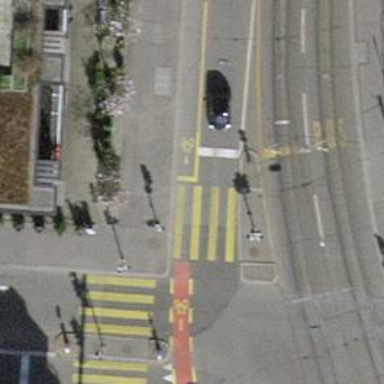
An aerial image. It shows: Road with traffic signals and zebra crossing marked by zebra lines.